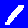
Digit: 1